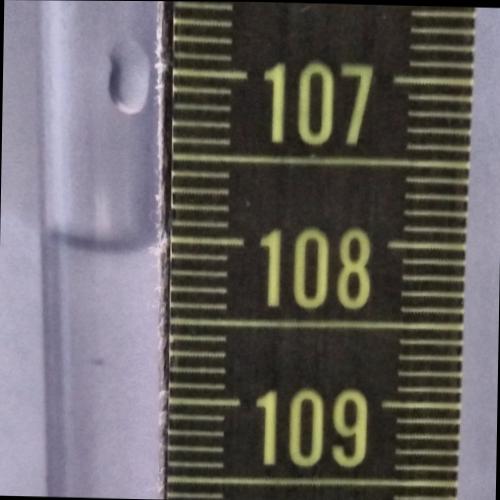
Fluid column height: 108.0 cm